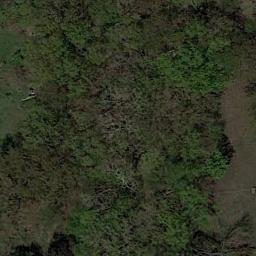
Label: forest